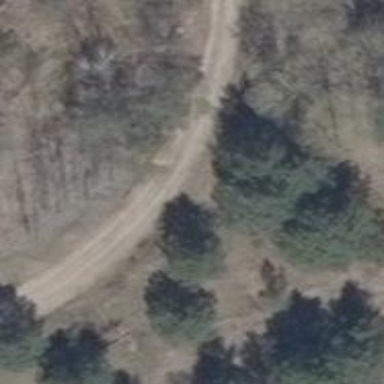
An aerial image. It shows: Dirt track road with grade 3 tracktype.